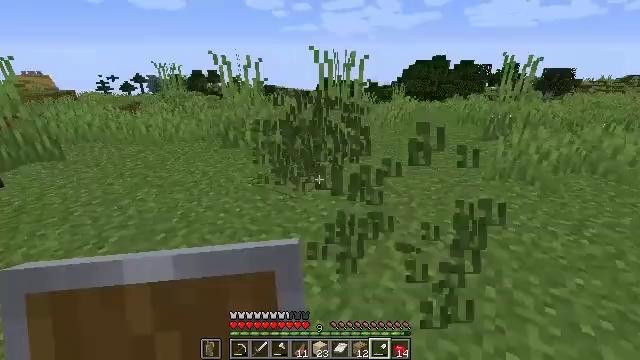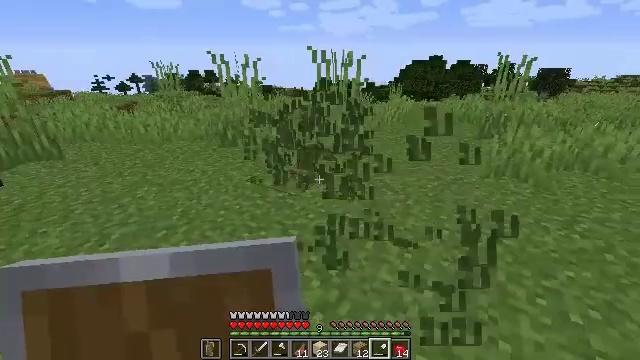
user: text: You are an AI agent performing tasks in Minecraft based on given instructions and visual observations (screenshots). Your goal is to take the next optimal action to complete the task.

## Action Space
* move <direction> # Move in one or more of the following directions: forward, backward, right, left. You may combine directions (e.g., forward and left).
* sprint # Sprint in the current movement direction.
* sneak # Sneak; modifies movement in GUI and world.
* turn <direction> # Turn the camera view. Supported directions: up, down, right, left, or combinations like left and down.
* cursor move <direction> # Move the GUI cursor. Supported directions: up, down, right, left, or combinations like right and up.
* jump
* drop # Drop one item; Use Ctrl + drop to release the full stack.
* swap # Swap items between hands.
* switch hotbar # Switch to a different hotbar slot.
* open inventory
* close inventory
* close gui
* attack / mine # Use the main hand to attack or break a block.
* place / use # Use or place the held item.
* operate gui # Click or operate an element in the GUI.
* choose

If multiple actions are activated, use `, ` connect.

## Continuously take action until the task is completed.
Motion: motion action
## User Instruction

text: Clear away tall grass.
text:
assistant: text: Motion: move forward, attack / mine
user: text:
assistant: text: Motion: attack / mine